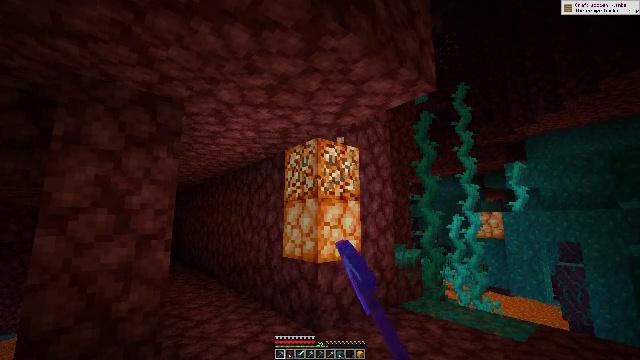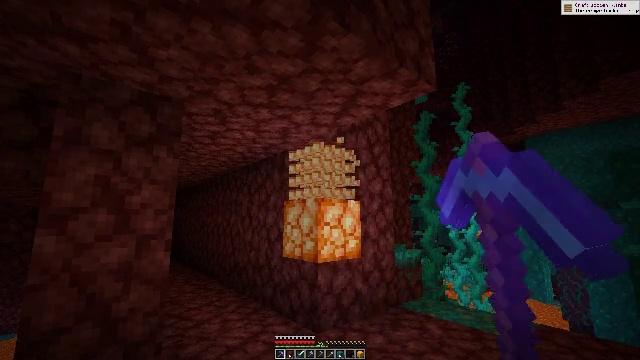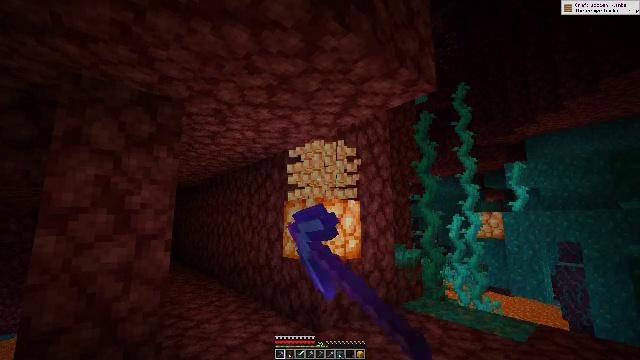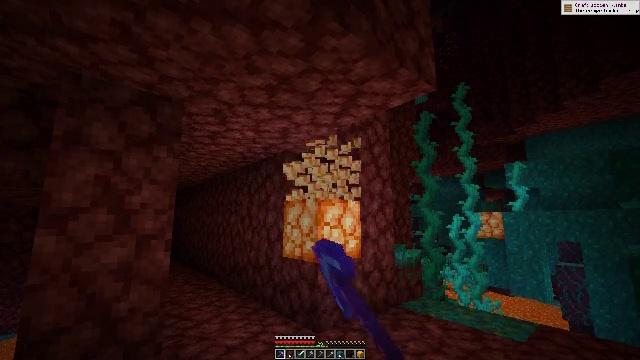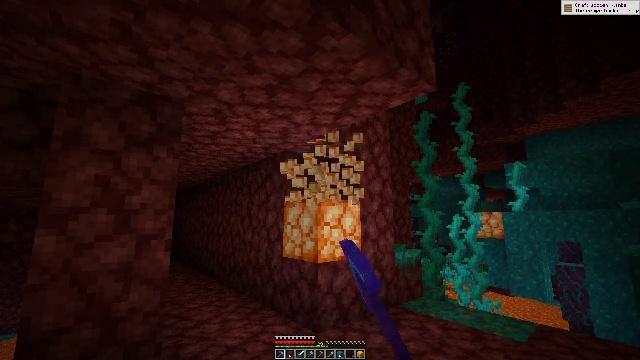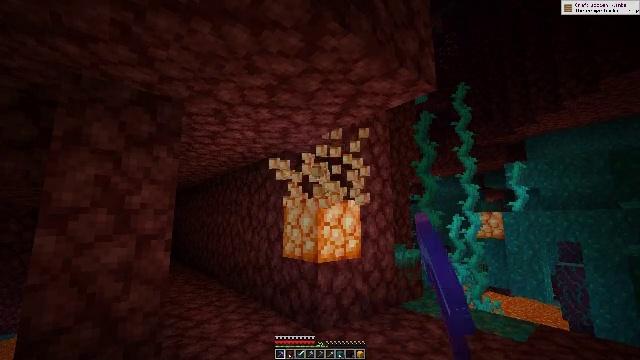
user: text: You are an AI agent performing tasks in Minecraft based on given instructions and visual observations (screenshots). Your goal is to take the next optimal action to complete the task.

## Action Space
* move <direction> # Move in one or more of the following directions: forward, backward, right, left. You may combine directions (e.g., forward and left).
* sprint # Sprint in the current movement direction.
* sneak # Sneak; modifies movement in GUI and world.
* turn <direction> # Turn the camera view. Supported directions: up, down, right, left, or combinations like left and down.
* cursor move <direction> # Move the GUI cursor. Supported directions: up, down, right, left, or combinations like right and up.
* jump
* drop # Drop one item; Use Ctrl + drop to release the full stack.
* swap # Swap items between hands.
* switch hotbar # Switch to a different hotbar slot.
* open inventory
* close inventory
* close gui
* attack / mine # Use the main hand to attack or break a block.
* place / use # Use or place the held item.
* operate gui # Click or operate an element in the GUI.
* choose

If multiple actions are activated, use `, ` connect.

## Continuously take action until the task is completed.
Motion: motion action
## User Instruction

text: Break the glowing shroomlight.
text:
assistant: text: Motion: attack / mine
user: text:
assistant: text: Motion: attack / mine
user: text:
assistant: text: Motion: attack / mine
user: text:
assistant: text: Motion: attack / mine
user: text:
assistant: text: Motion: attack / mine
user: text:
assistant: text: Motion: attack / mine